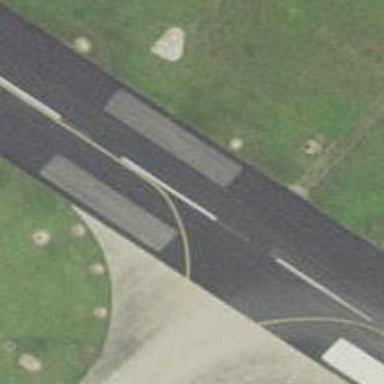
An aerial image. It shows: Image of taxiway at airport.